Field crop: maize
Growth stage: 2
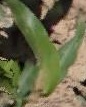
Species: maize